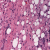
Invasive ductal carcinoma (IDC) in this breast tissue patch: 1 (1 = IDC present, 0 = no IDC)